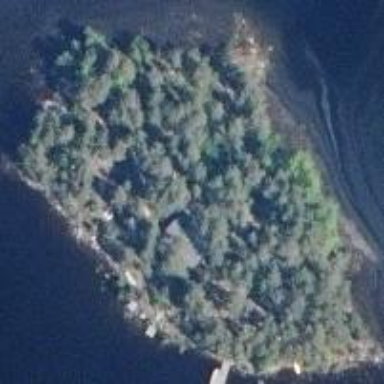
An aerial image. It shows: Islet.